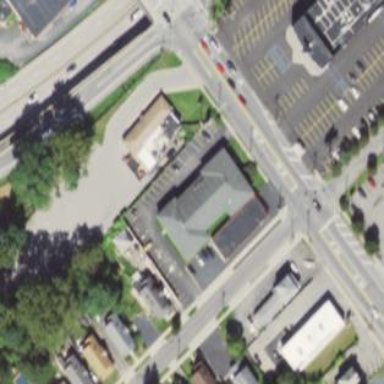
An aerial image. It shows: Building that is motel.